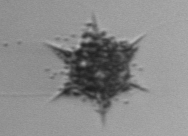
Label: Dictyocha